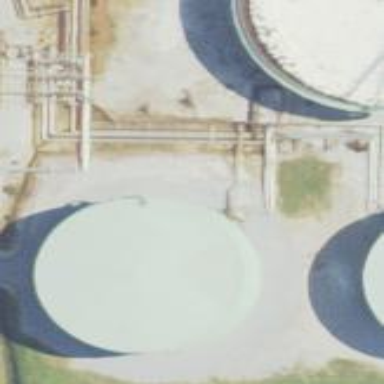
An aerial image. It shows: Storage tank created as man-made structure.